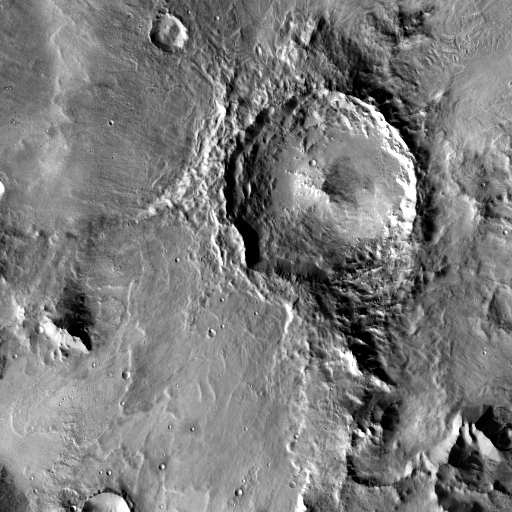
Crater classes present: Background, Other, Layered